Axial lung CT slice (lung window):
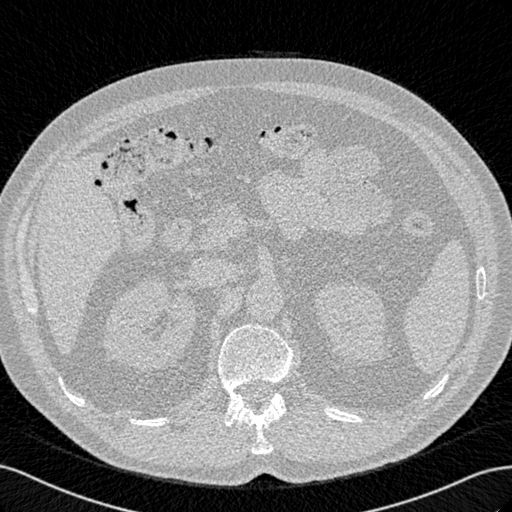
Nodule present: no